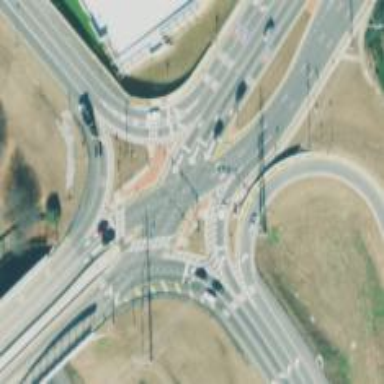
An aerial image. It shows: Asphalt motorway link with Diverging Diamond Interchange (DDI) junction.